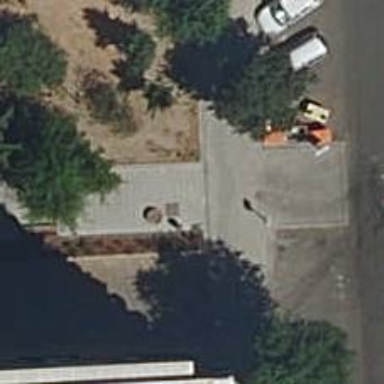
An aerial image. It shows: Bollard made of concrete.